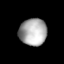
Tissue: lung
Cell type: Endothelial cells
Senescence score: 0.5739
Nuclear area (px): 723
Mean DAPI intensity: 172.127